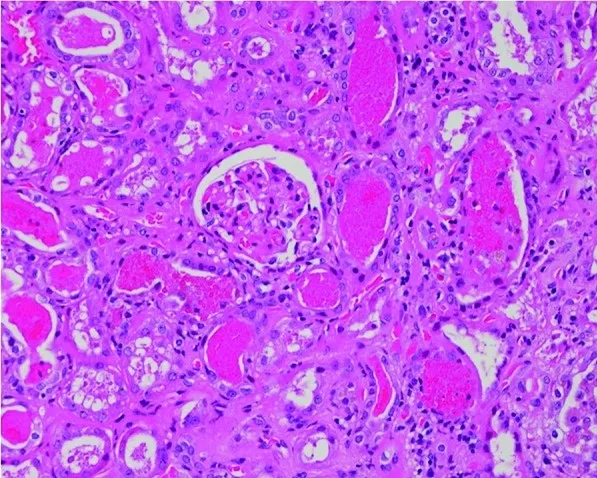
Renal parenchyma, H & E, x200. The renal tubules are filled with numerous erythrocytes. Acute tubular injury is evident, with loss of the brush border and nuclear enlargement. H & E, x200.
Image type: pathology (h&e)